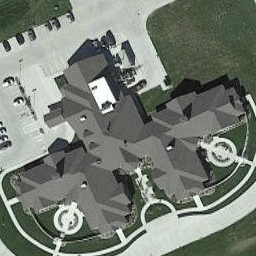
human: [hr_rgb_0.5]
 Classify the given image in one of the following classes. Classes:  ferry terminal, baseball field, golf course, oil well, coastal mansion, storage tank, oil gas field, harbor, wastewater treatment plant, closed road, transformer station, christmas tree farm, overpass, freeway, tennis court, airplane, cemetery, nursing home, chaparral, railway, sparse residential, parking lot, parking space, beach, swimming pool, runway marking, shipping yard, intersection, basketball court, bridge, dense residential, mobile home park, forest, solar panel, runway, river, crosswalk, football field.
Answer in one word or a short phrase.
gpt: nursing home